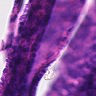
Metastatic tissue present: no